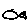
Label: fish